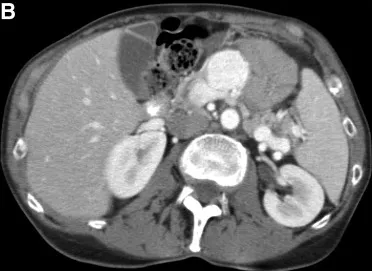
(B) Contrast-enhanced transaxial CT demonstrates avid homogeneous enhancement of the mass.
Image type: radiology (ct)